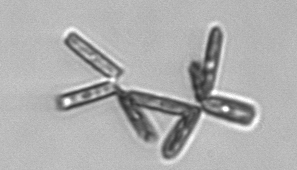
Label: Thalassionema